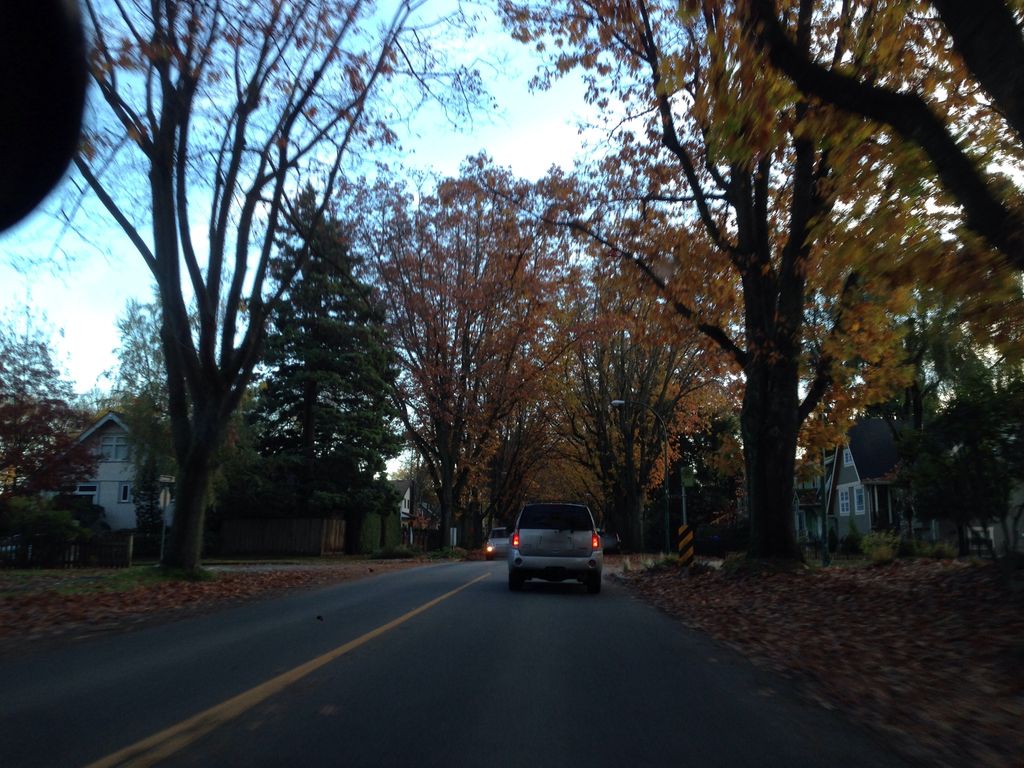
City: vancouver